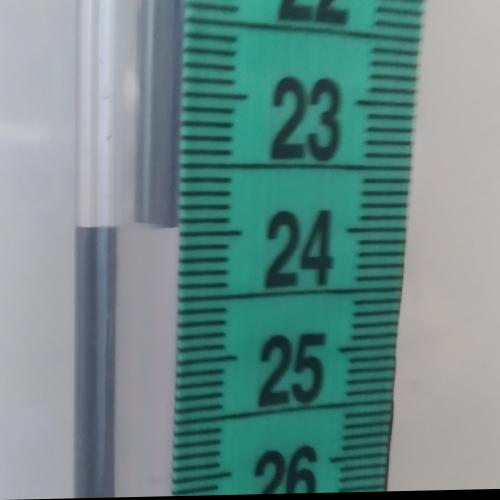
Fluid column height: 24.0 cm